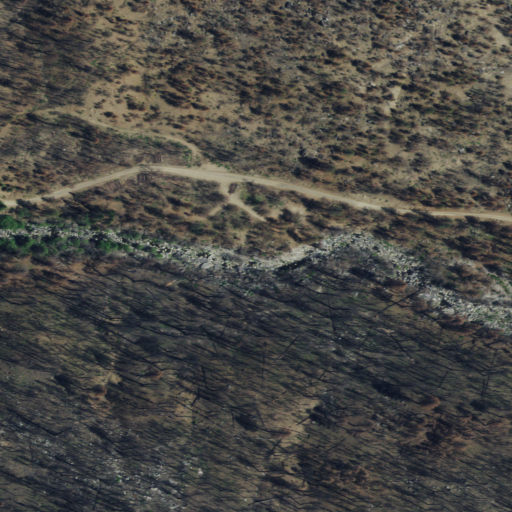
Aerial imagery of plain(s) in California named Oak Flat containing grassland, open development, and evergreen forest